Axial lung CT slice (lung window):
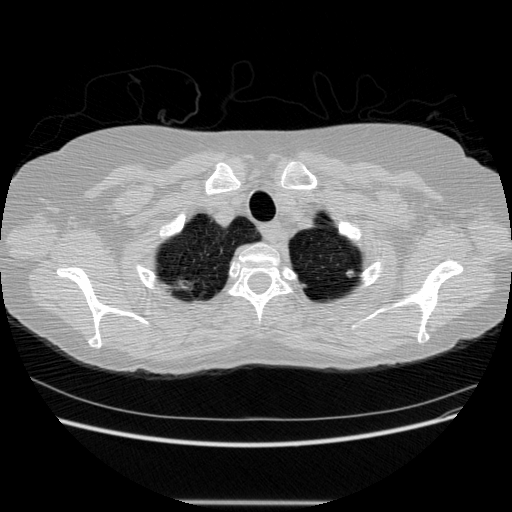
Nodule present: no